Field crop: maize
Growth stage: 2
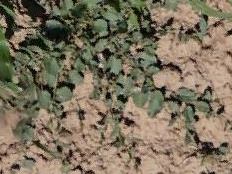
Species: convolvulus